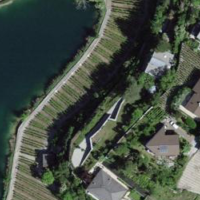
EUNIS habitat code: 55
Species observed at this site:
Lysimachia vulgaris